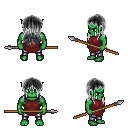
a pixel art fantasy rpg character, male body template, orc, green skin, maroon tunic, metal pants, gray unkempt hairstyle, bracelets, spear, four views (front, back, left, right), 2x2 character sprite sheet, small pixel art, hard edges, no anti-aliasing